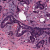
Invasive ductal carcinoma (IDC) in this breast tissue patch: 1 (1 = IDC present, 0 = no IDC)